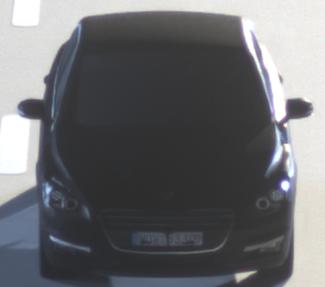
Make: Peugeot
Model: 508 120 VTi
Detailed model: 508 (I) Limousine
Model produced from: 2011/03
Model produced until: 2014/05
Doors: 4
Color: black
Road condition: dry road
Daytime: night
Contrast: high contrast